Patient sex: M
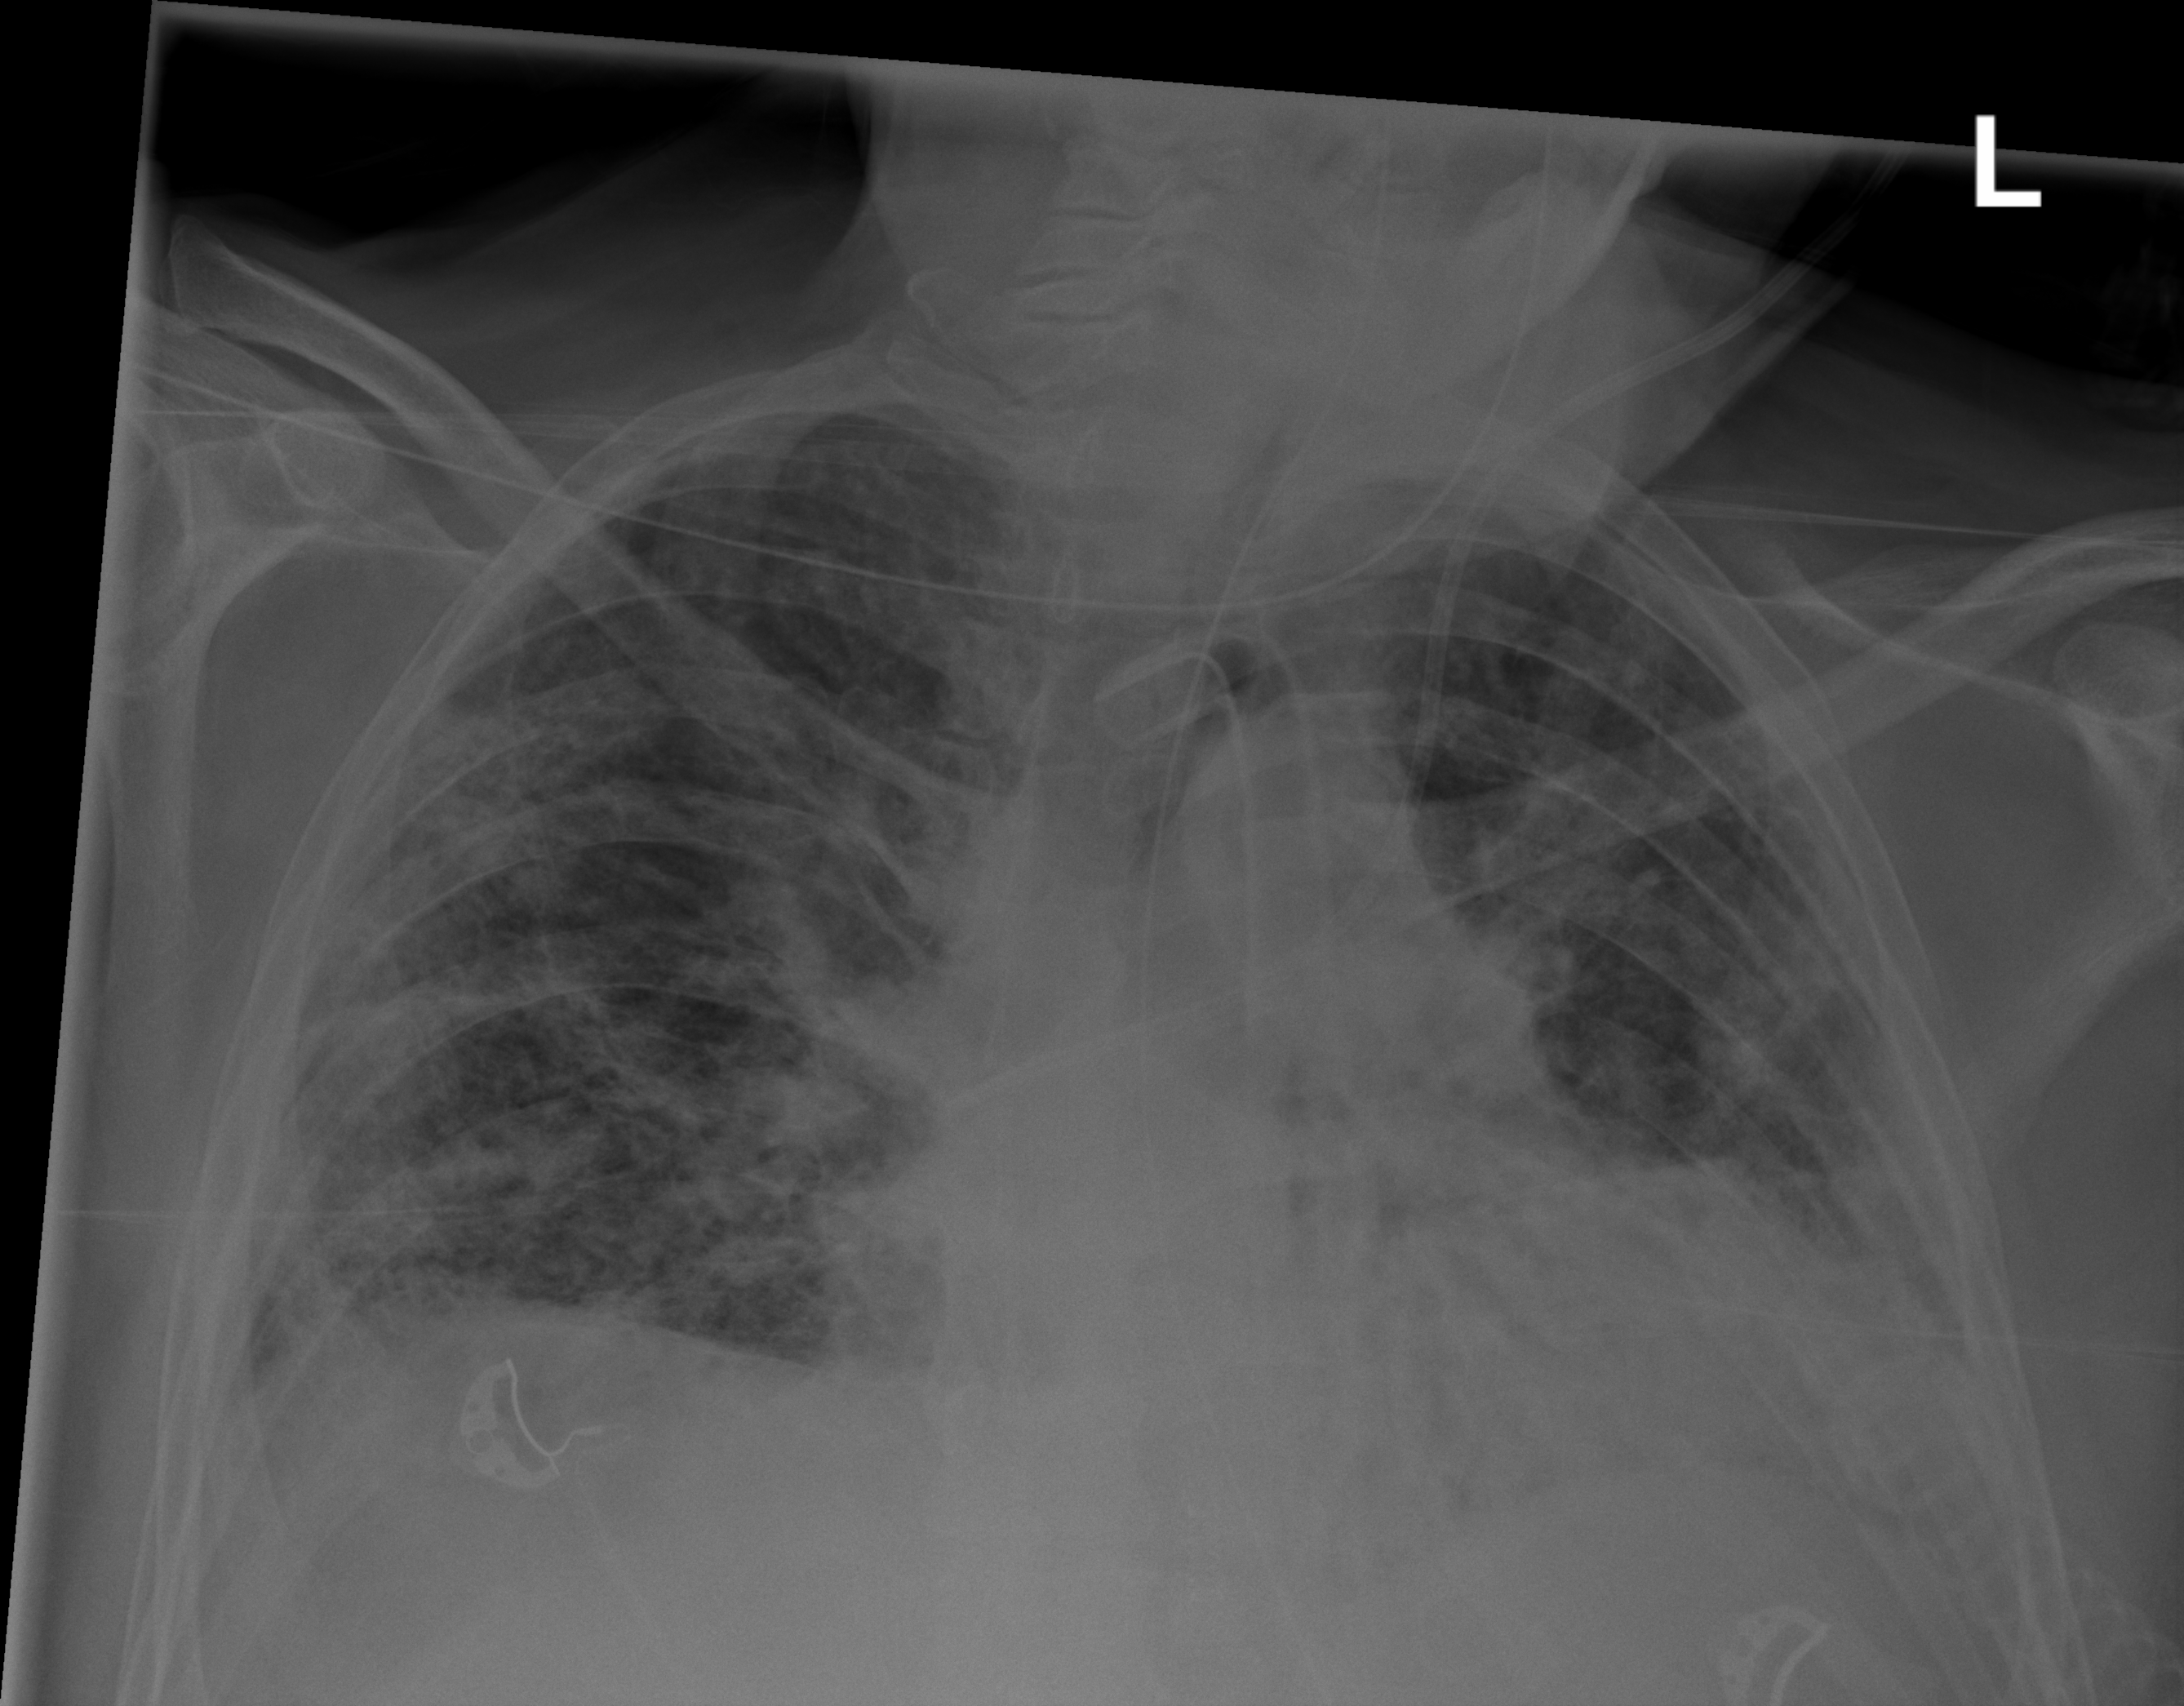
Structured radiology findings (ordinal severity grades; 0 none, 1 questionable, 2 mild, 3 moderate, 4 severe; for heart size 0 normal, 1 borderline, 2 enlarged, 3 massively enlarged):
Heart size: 1
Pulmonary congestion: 1
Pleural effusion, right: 0
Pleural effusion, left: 0
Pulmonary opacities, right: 3
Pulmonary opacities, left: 3
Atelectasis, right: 2
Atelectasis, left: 2